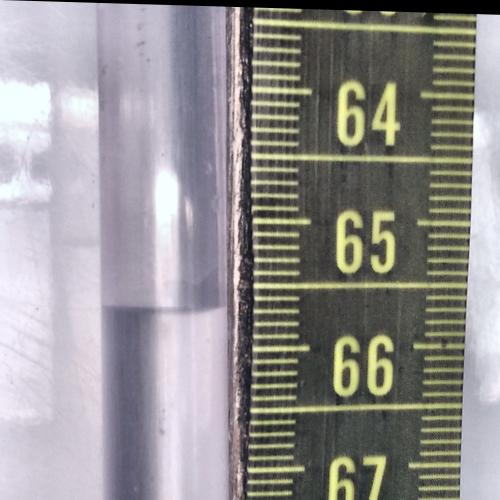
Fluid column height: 65.7 cm